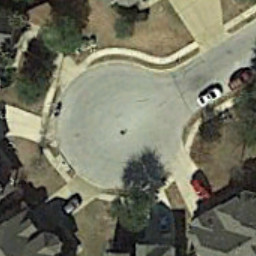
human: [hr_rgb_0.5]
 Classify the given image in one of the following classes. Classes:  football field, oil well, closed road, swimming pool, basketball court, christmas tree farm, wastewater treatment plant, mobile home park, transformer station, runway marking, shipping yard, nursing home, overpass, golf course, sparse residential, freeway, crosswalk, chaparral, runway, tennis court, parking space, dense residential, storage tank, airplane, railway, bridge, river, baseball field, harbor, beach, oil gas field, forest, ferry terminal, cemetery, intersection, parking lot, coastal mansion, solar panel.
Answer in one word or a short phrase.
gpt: closed road